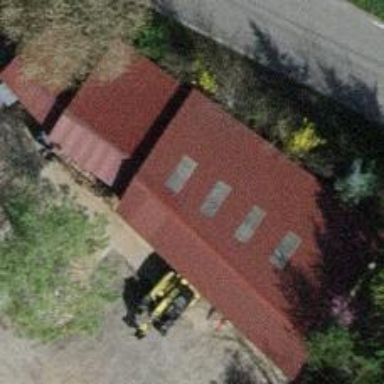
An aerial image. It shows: View of roof of building.